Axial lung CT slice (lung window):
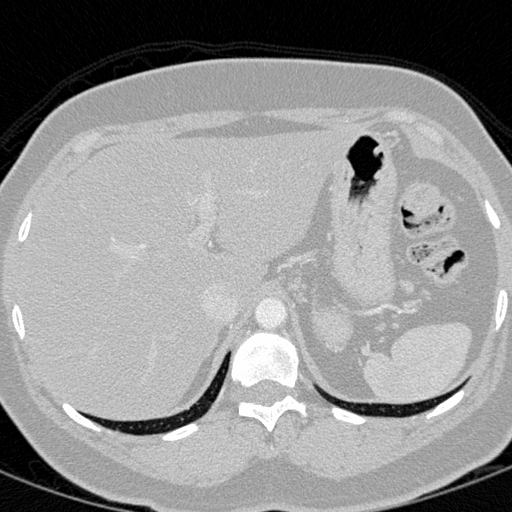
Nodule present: no